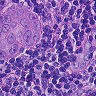
Metastatic tissue present: yes